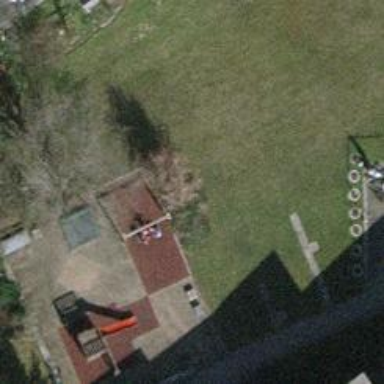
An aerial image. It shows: Playground featuring swings.